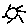
Label: sun